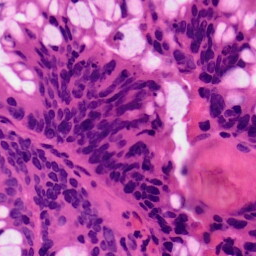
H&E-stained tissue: Colon